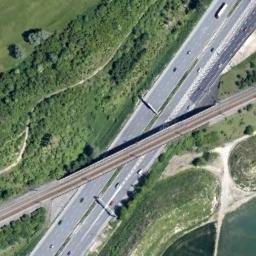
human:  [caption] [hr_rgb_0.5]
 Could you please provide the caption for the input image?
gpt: The cross-line overpass is over the road on the green space and the overpass is a railway .

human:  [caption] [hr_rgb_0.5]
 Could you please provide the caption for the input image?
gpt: The overpass is divided into three roads .

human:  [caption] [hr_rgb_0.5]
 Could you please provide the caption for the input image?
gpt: There are many trees beside the overpass .

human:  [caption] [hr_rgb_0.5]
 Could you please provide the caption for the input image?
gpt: The overpass is next to the grass and some trees .

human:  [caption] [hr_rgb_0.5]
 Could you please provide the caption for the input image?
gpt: There are green meadows around the overpass .